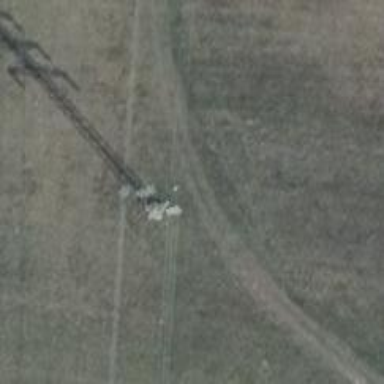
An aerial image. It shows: Grassy track with grade 5 track type.